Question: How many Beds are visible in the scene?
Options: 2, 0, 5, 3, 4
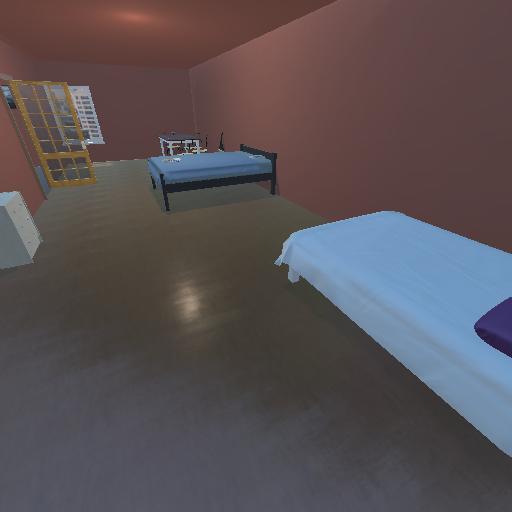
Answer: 2